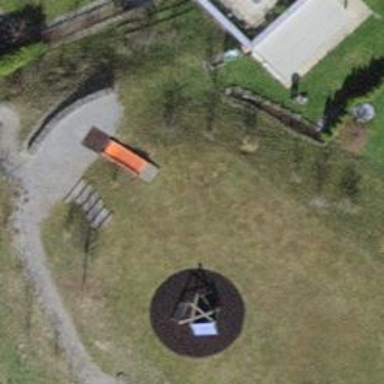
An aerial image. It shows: Playground featuring slide.